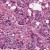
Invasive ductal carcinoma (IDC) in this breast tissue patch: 1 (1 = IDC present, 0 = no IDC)